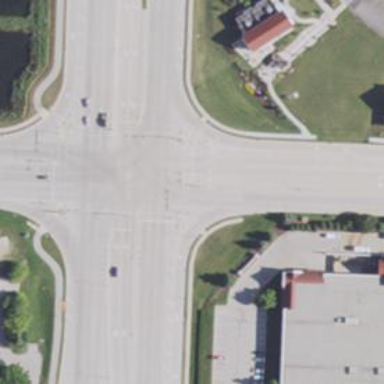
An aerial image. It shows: Crossing with marked lines on the road.